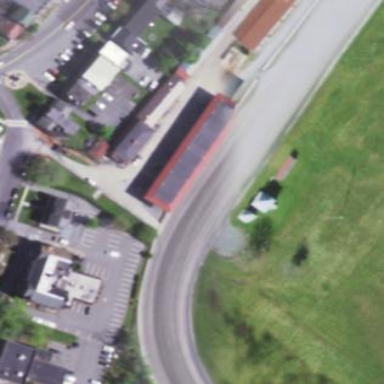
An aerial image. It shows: Grandstand building.